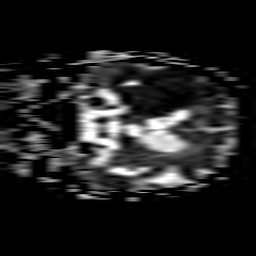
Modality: ADC
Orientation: coronal
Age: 76
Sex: female
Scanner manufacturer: philips
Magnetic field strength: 3 T
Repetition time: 3.336 s
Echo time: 0.076 s